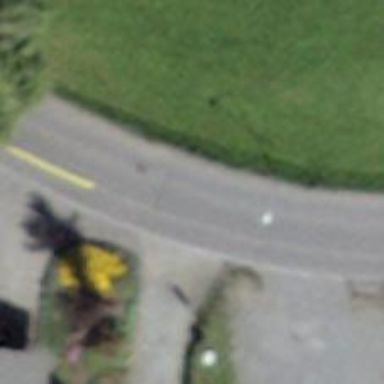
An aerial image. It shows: Bus stop with stop position for public transport.